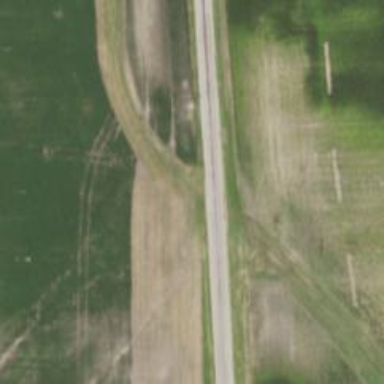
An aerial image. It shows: Culvert tunnel.